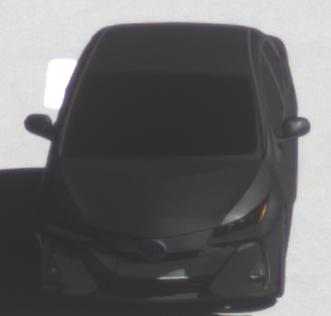
Make: Toyota
Model: Prius 1.8 Plug-In Hybrid
Detailed model: Prius (XW5) Plug-In
Model produced from: 2019/07
Model produced until: 2020/07
Doors: 5
Color: black
Road condition: dry road
Daytime: midday
Contrast: high contrast